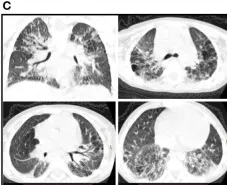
Radiological features during follow-up. (A-C) CT images showing a NSIP + OP pattern and reticular and ground-glass opacities along the bronchovascular bundles with patchy air space consolidation before prednisone treatment. (C) The chest CT scan on admission (3 years of age).
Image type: radiology (ct)